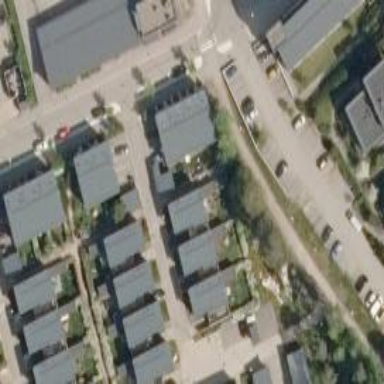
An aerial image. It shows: Asphalt road designated as living street.